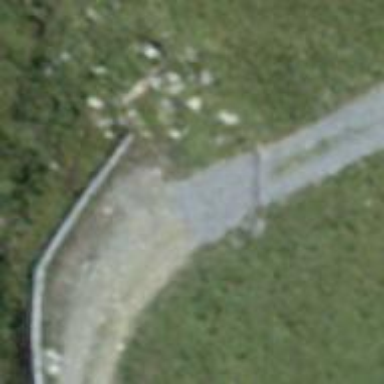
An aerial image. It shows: Gravel track with grade 2 tracktype.